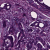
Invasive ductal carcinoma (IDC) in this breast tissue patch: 1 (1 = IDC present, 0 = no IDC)